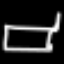
Label: bed